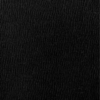
Label: dusty